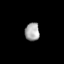
Tissue: lung
Cell type: Epithelial cells
Senescence score: 0.192
Nuclear area (px): 260
Mean DAPI intensity: 165.504